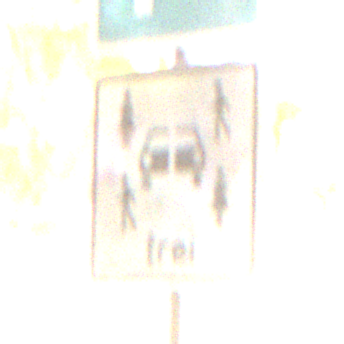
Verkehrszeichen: CarsharingfahrzeugeFrei
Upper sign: Parken
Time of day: MorningAfternoon
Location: Outdoor (Suburban)
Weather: PartlyCloudy
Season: NotSpecified
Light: Natural